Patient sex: M
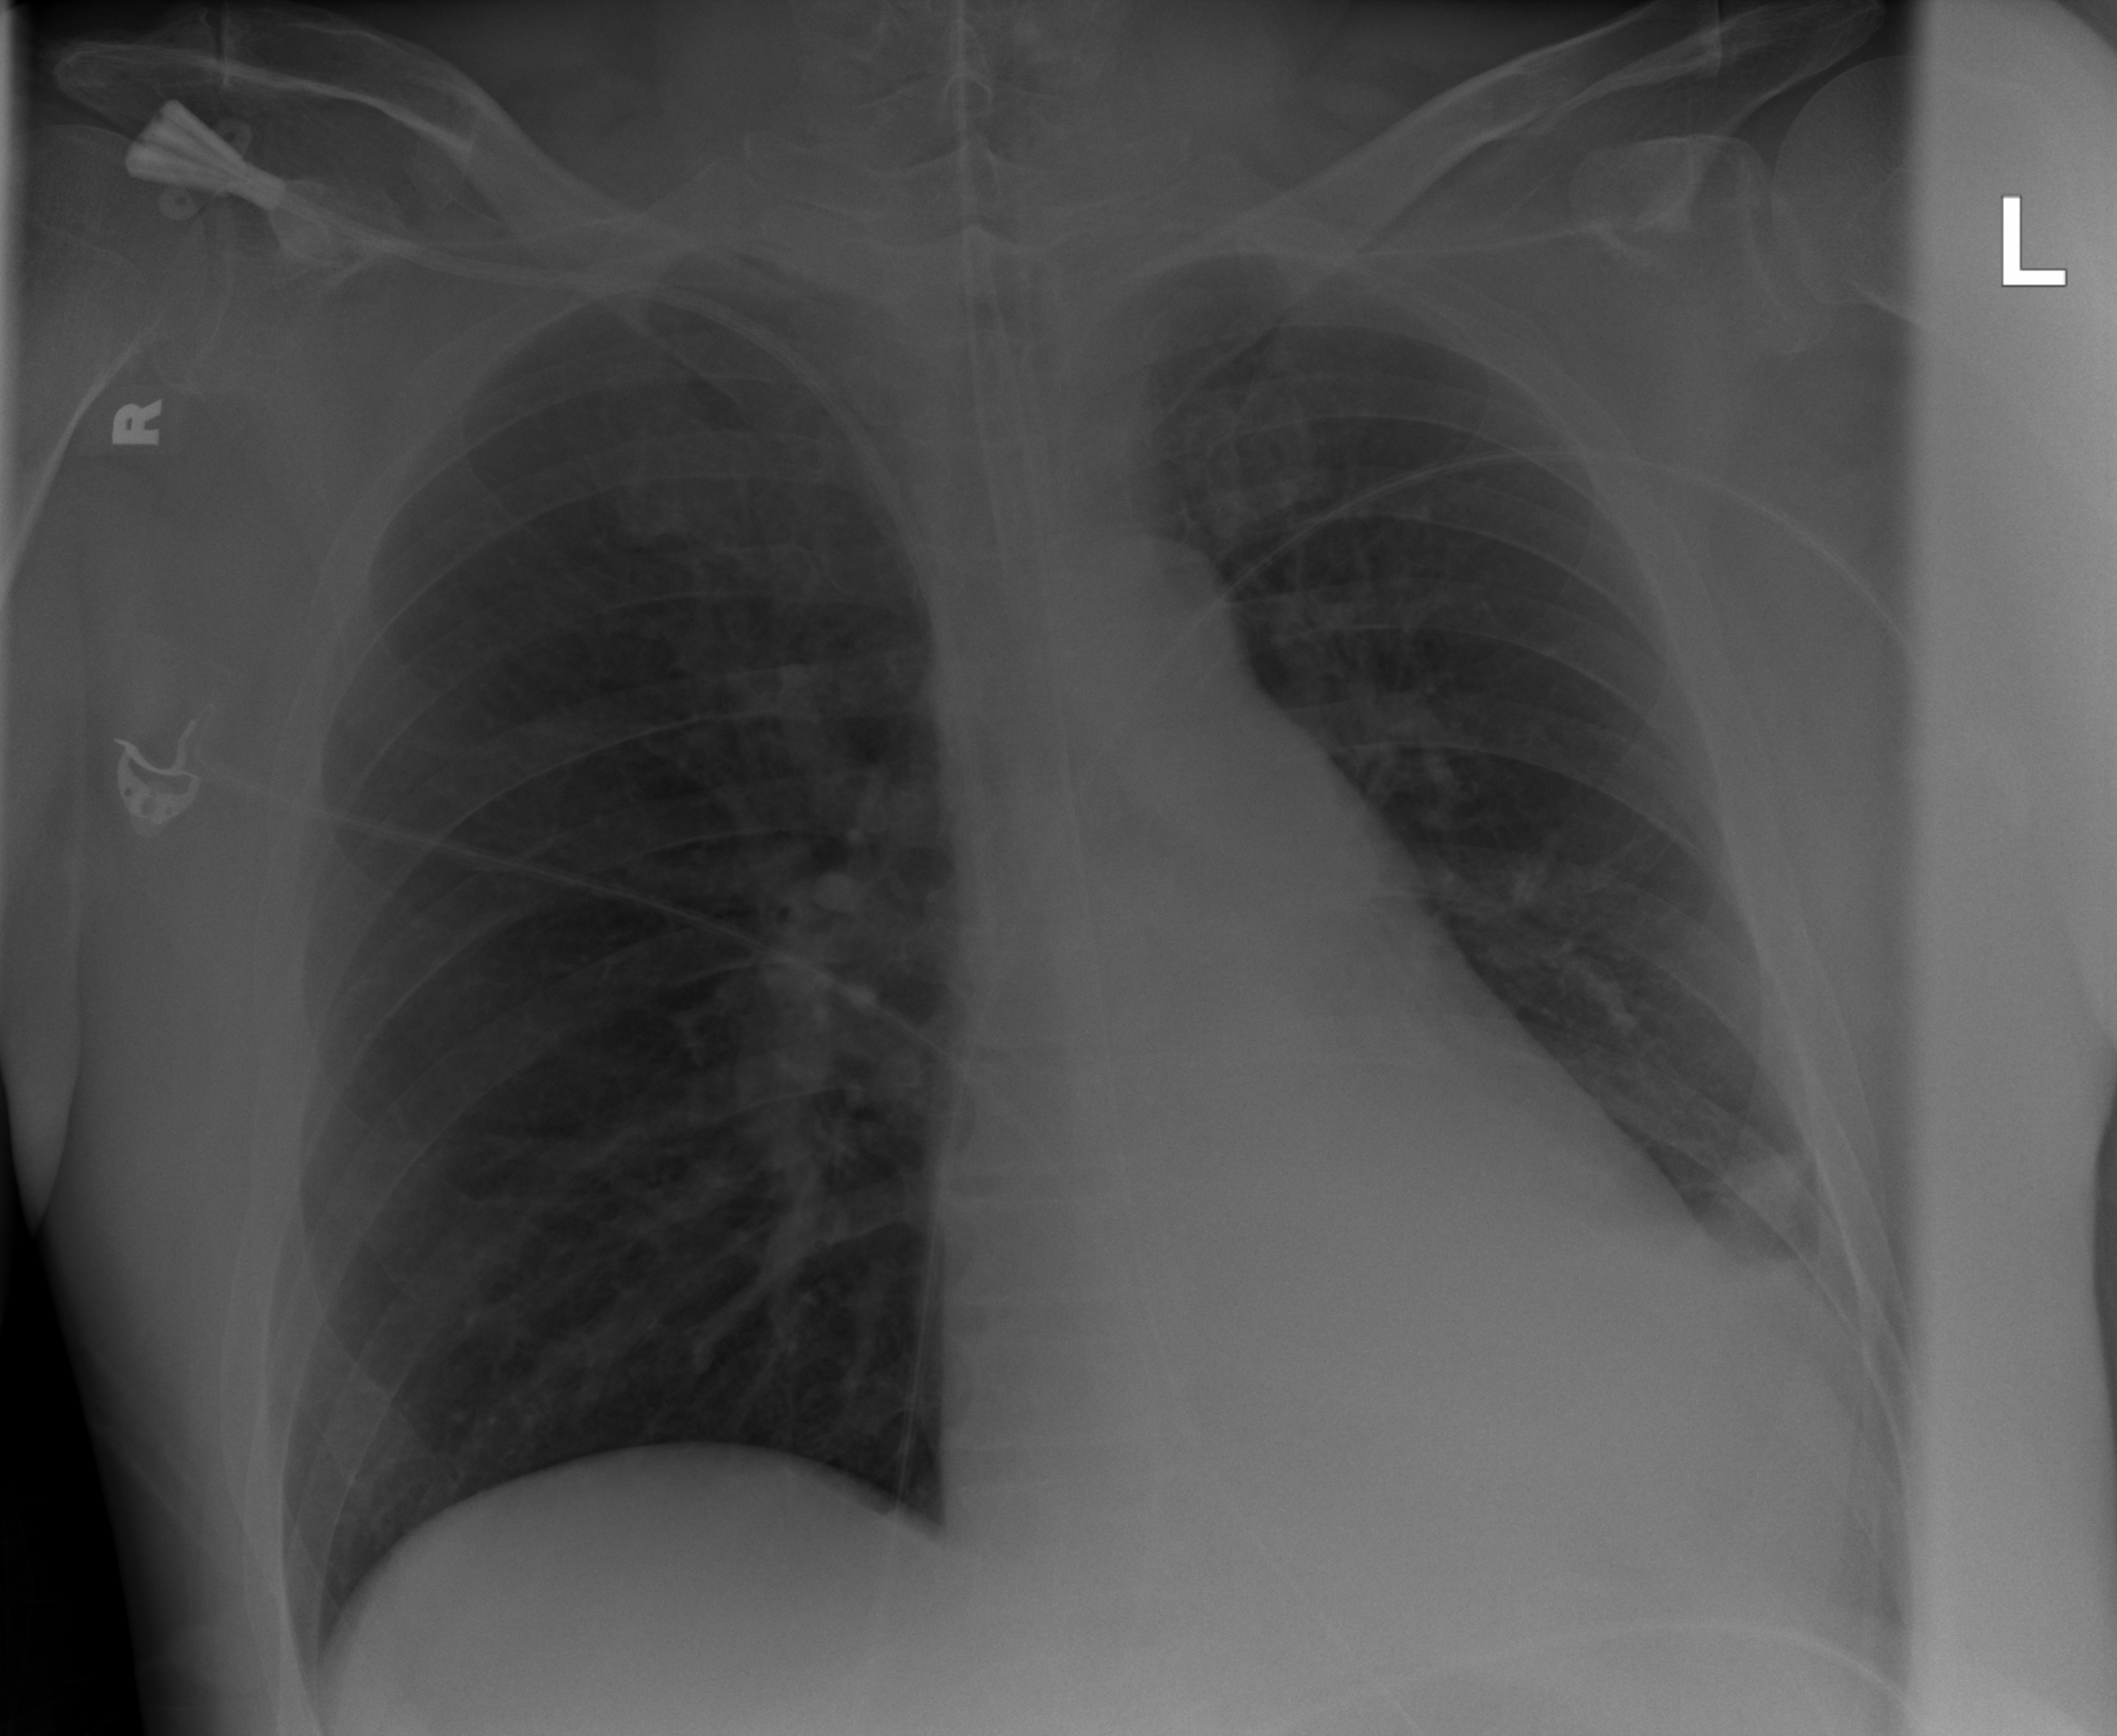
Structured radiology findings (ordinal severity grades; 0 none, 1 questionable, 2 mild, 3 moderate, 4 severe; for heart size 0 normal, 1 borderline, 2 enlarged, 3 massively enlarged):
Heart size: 2
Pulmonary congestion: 0
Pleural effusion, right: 0
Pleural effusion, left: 2
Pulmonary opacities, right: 0
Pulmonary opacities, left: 0
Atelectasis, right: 0
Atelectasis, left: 2